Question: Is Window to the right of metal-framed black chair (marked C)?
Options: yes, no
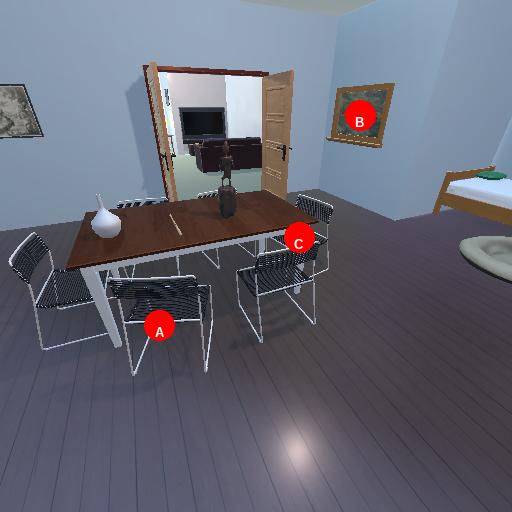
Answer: yes